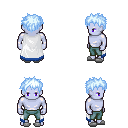
a pixel art fantasy rpg character, male body template, dark elf, purple skin, white trimmed cape, teal pants, white cyan bedhead hairstyle, white slippers, four views (front, back, left, right), 2x2 character sprite sheet, small pixel art, hard edges, no anti-aliasing